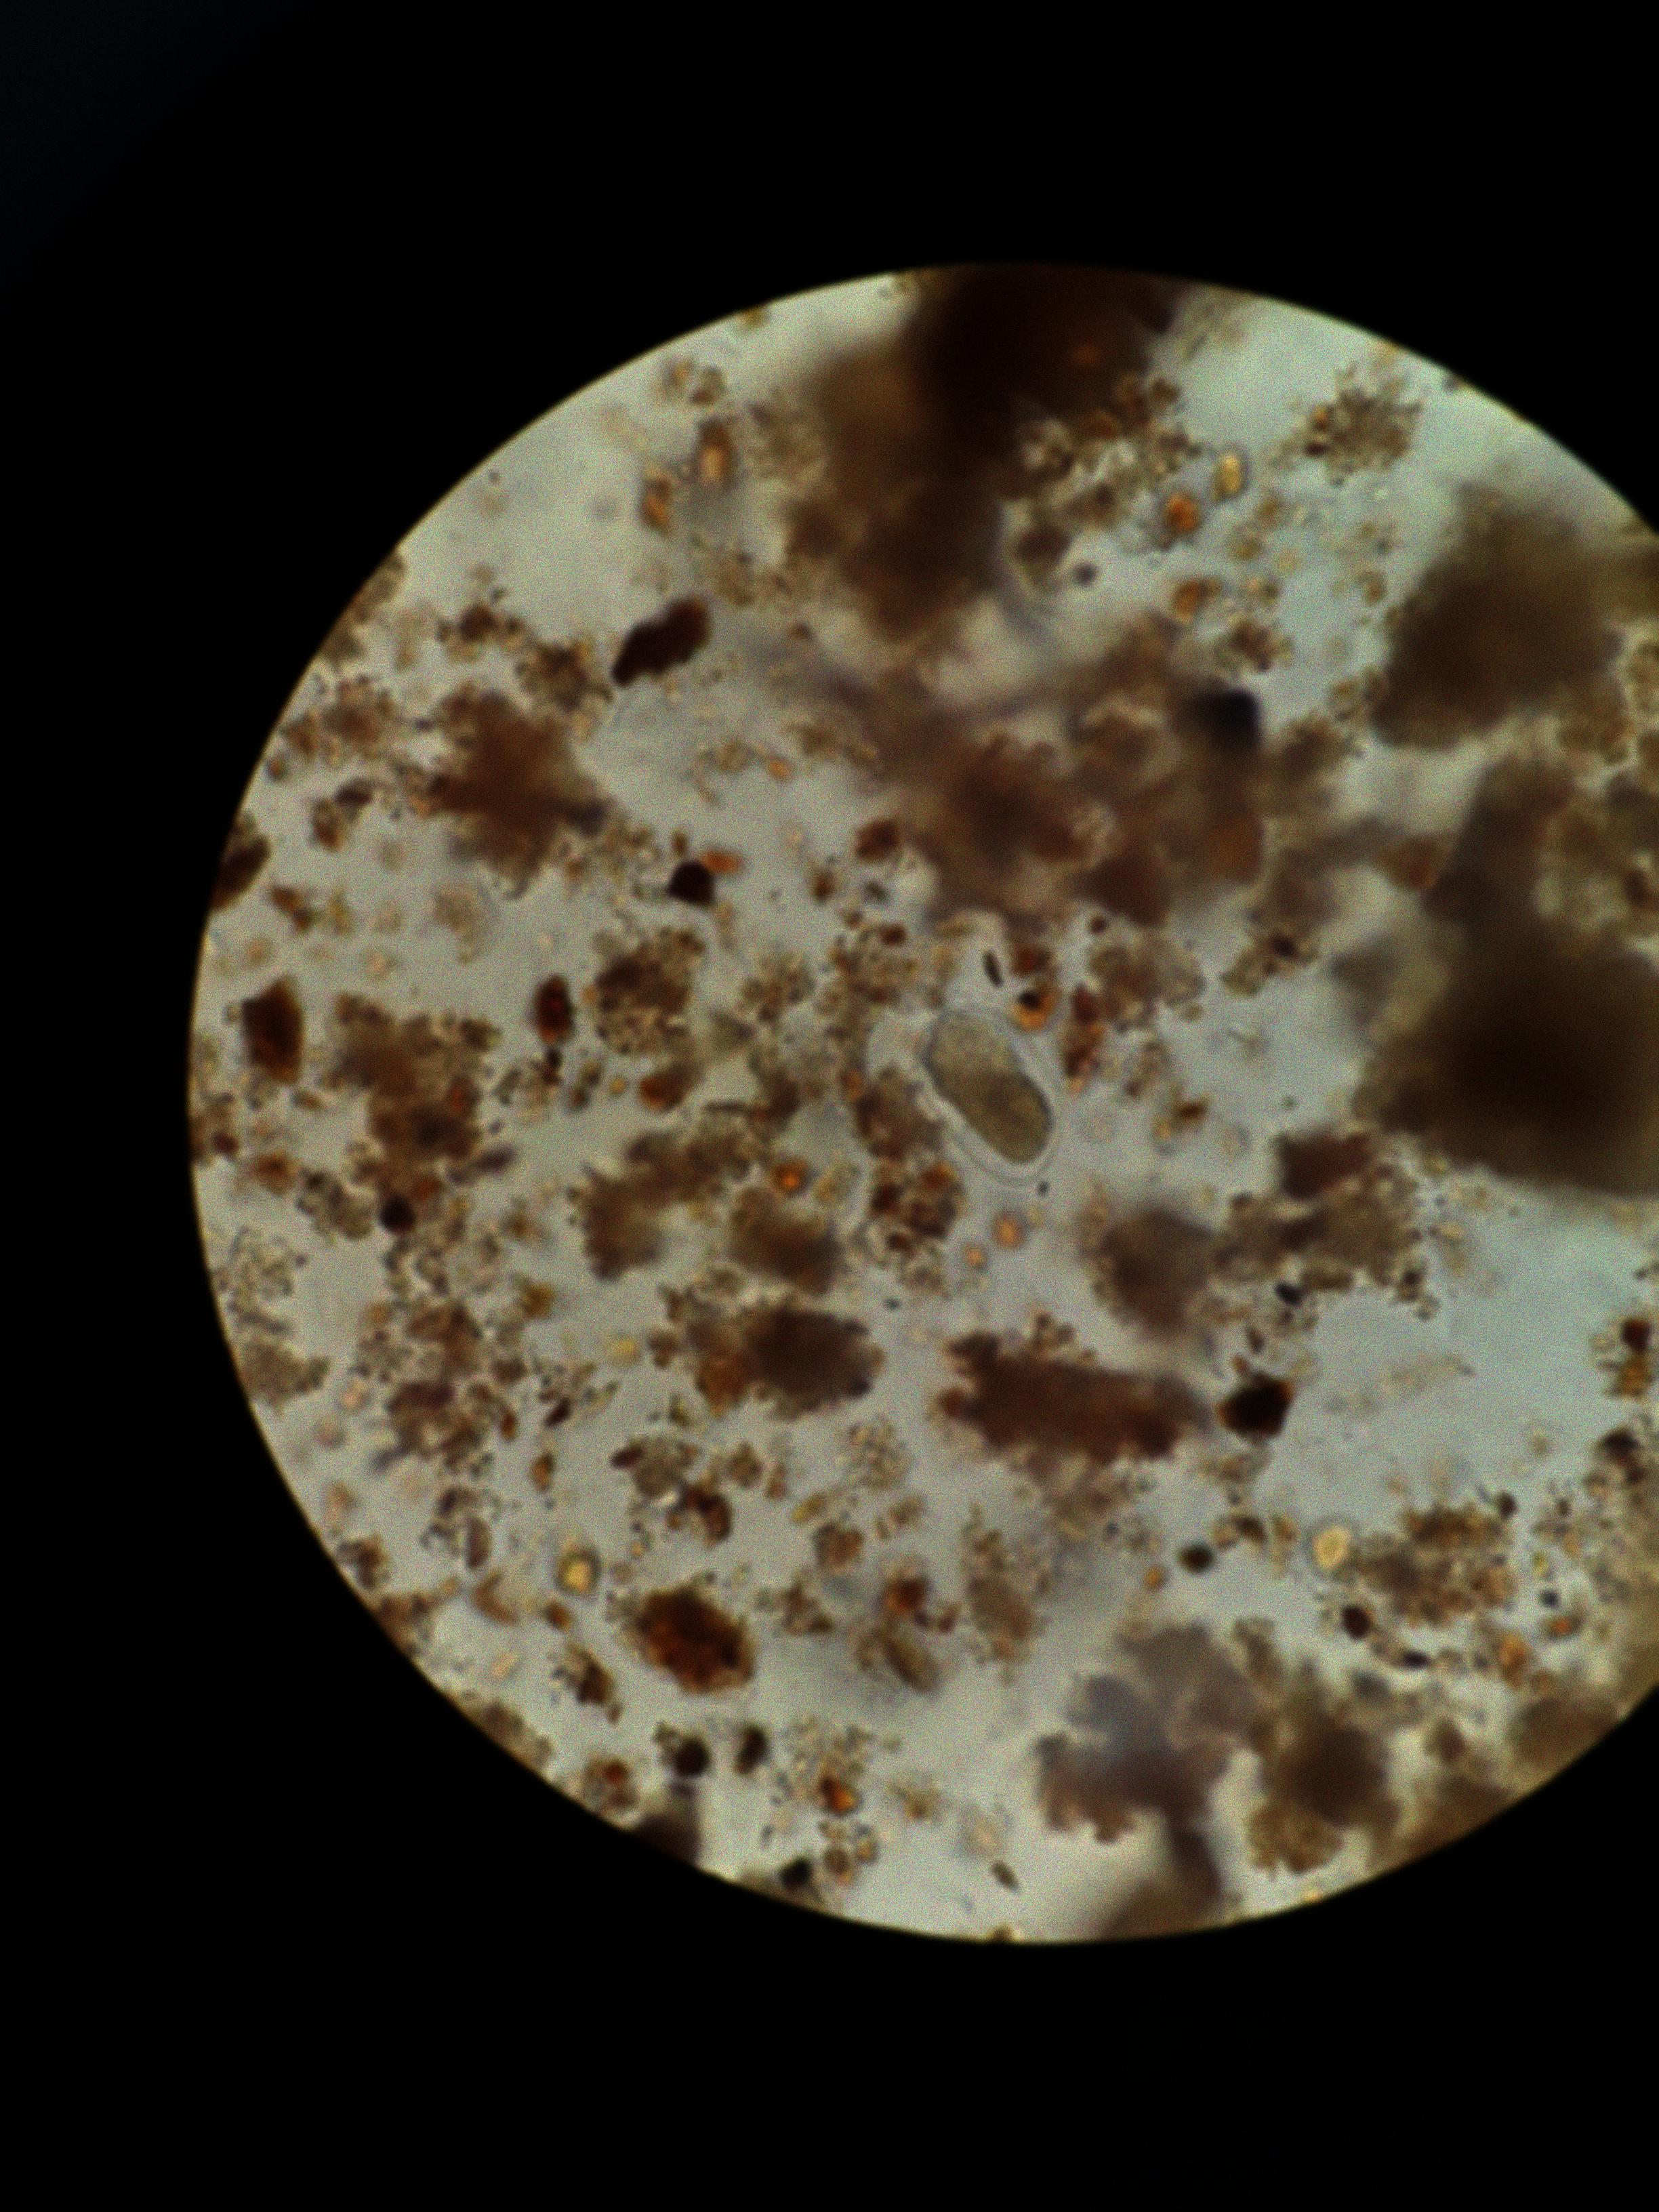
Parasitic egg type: Hookworm egg